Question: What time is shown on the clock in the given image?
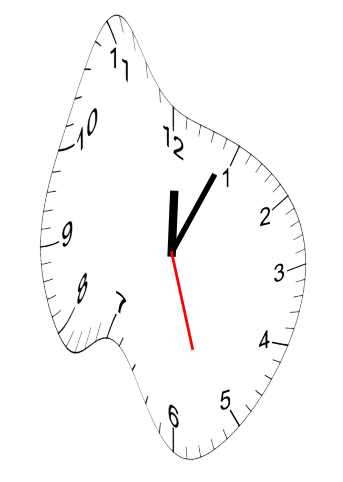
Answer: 12:04:27